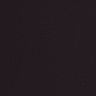
Metastatic tissue present: no